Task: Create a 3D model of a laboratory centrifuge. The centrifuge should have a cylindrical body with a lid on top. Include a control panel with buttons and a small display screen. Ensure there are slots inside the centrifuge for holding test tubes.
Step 121:
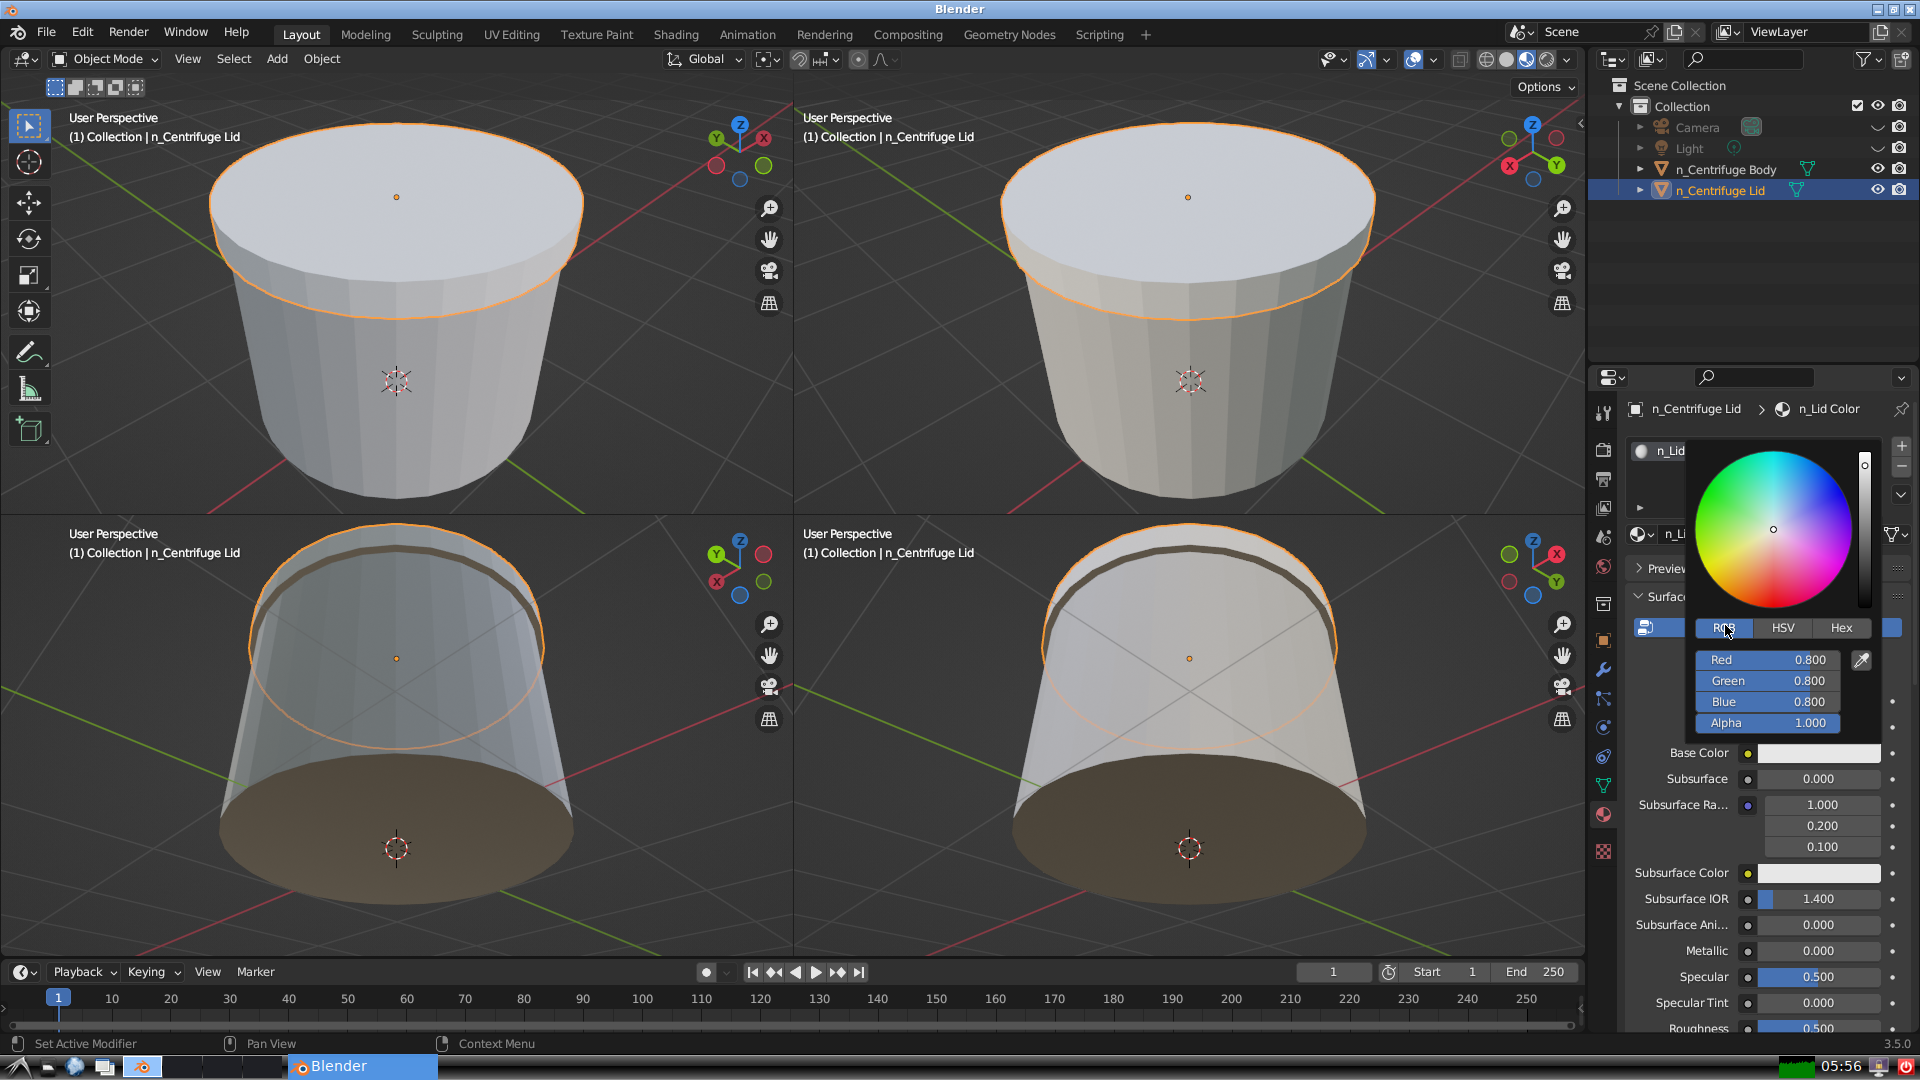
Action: {"mouse_move": [1770, 658]}